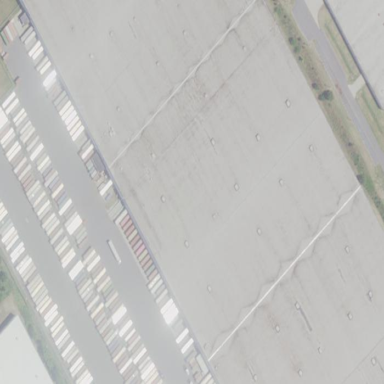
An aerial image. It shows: Warehouse building.